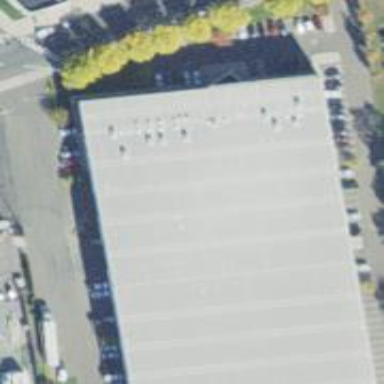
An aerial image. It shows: Warehouse.